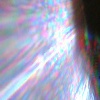
Label: sunburn